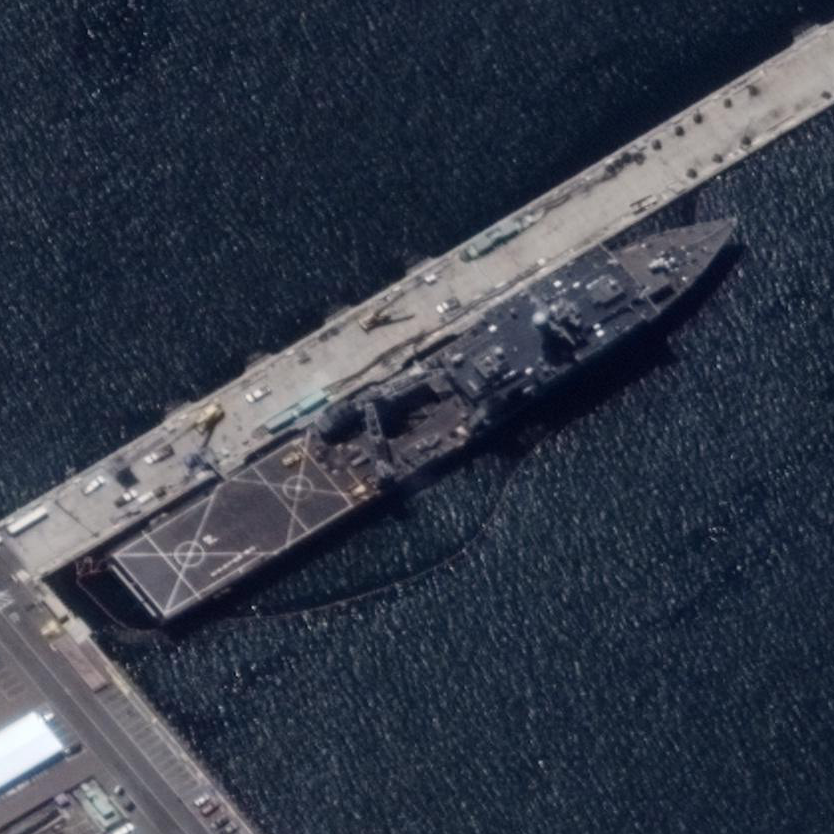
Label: combat